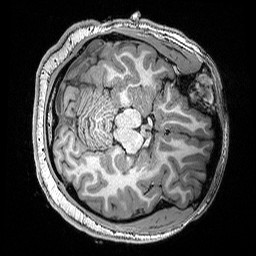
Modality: T1w
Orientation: axial
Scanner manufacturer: siemens
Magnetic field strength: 3 T
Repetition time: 2.53 s
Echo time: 0.0033 s